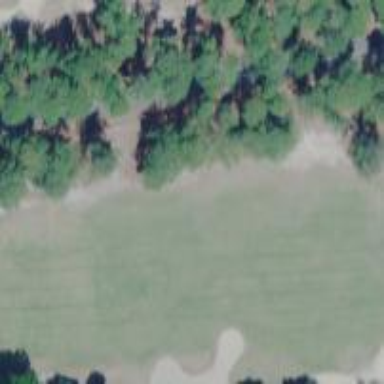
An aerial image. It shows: Grassy area designated as golf fairway.